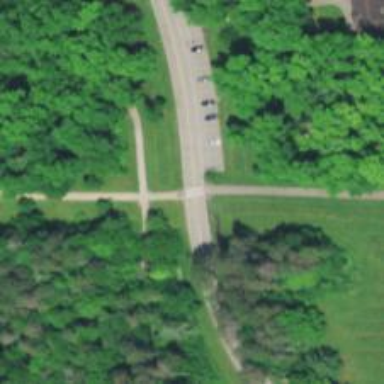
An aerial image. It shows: Crossing on the road.